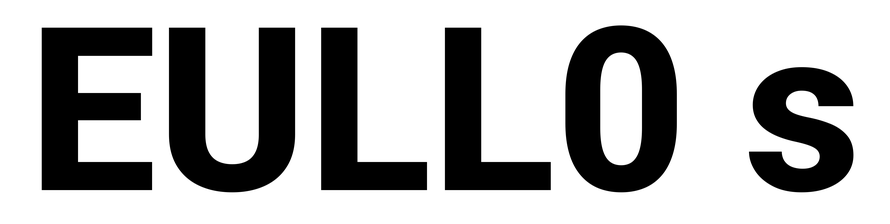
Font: Roboto_ExtraBold